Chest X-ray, PA view. Patient: 54 years old, sex F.
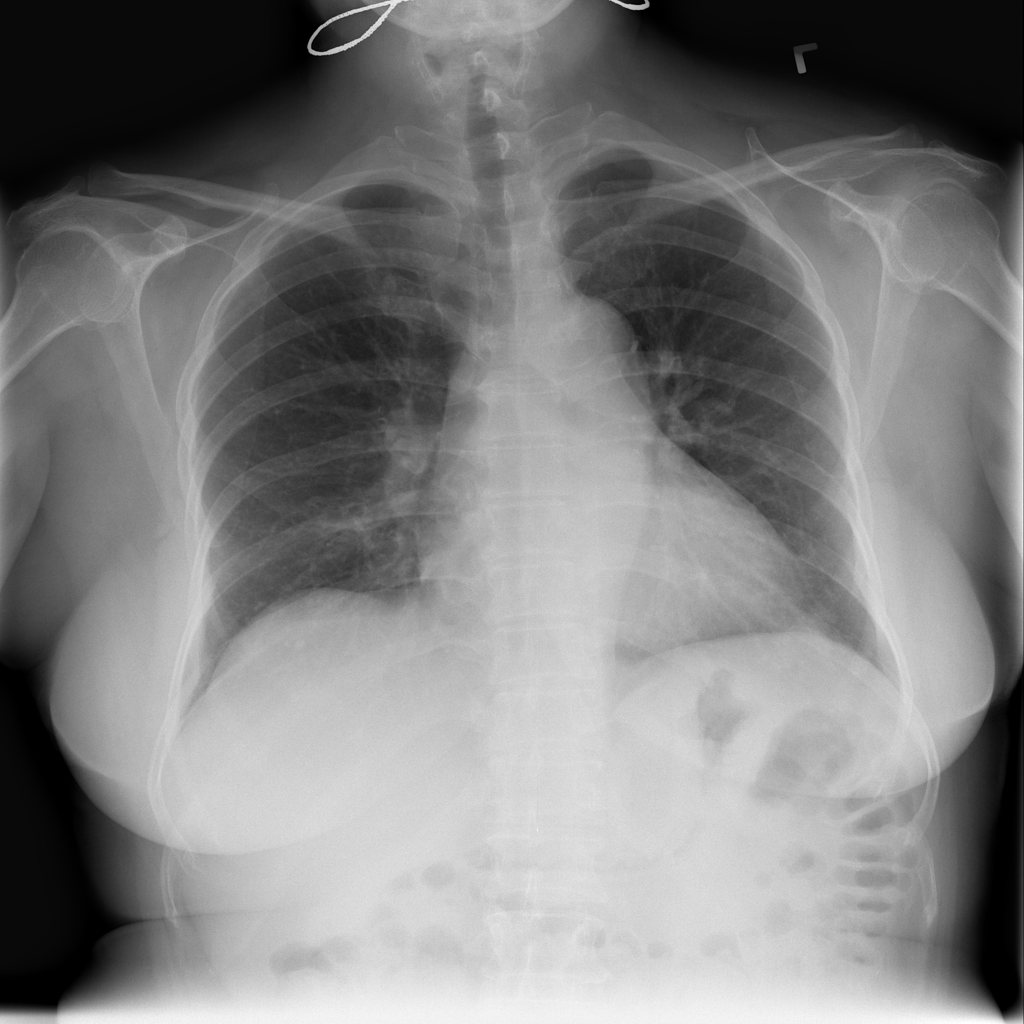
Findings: No Finding